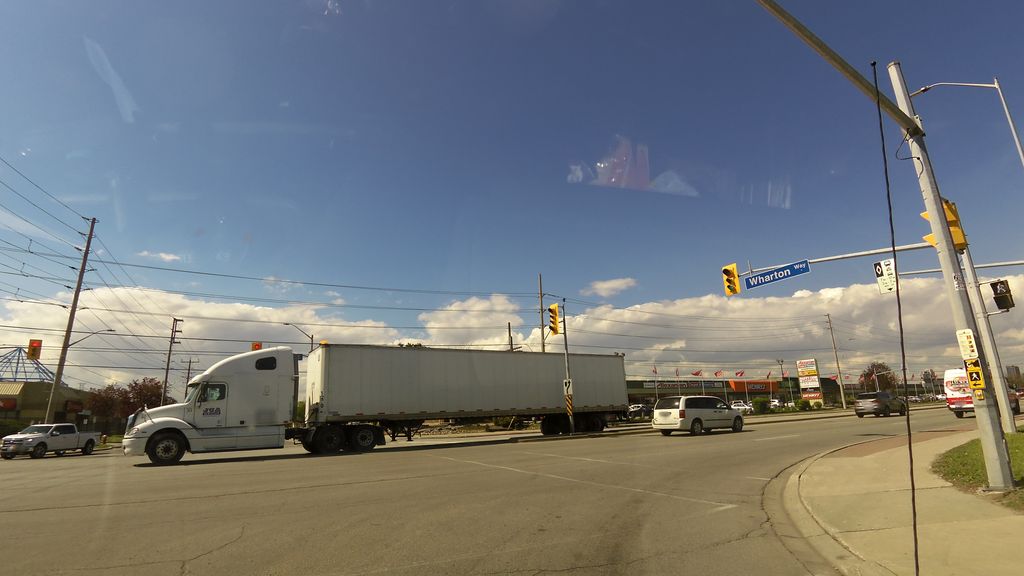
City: toronto